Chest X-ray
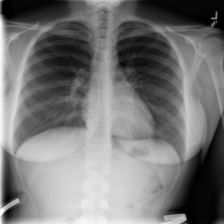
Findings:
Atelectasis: negative
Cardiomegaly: negative
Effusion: negative
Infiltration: negative
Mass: negative
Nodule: negative
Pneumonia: negative
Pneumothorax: negative
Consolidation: negative
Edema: negative
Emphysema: negative
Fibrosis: negative
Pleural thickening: negative
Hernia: negative